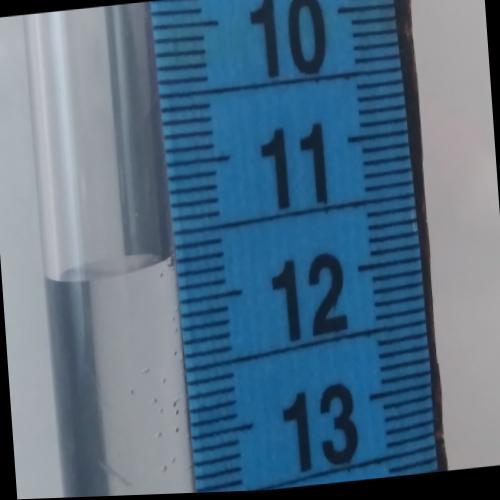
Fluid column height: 11.7 cm